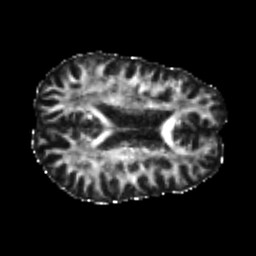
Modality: FA
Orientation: axial
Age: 26
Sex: male
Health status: healthy
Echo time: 0.074 s